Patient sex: F
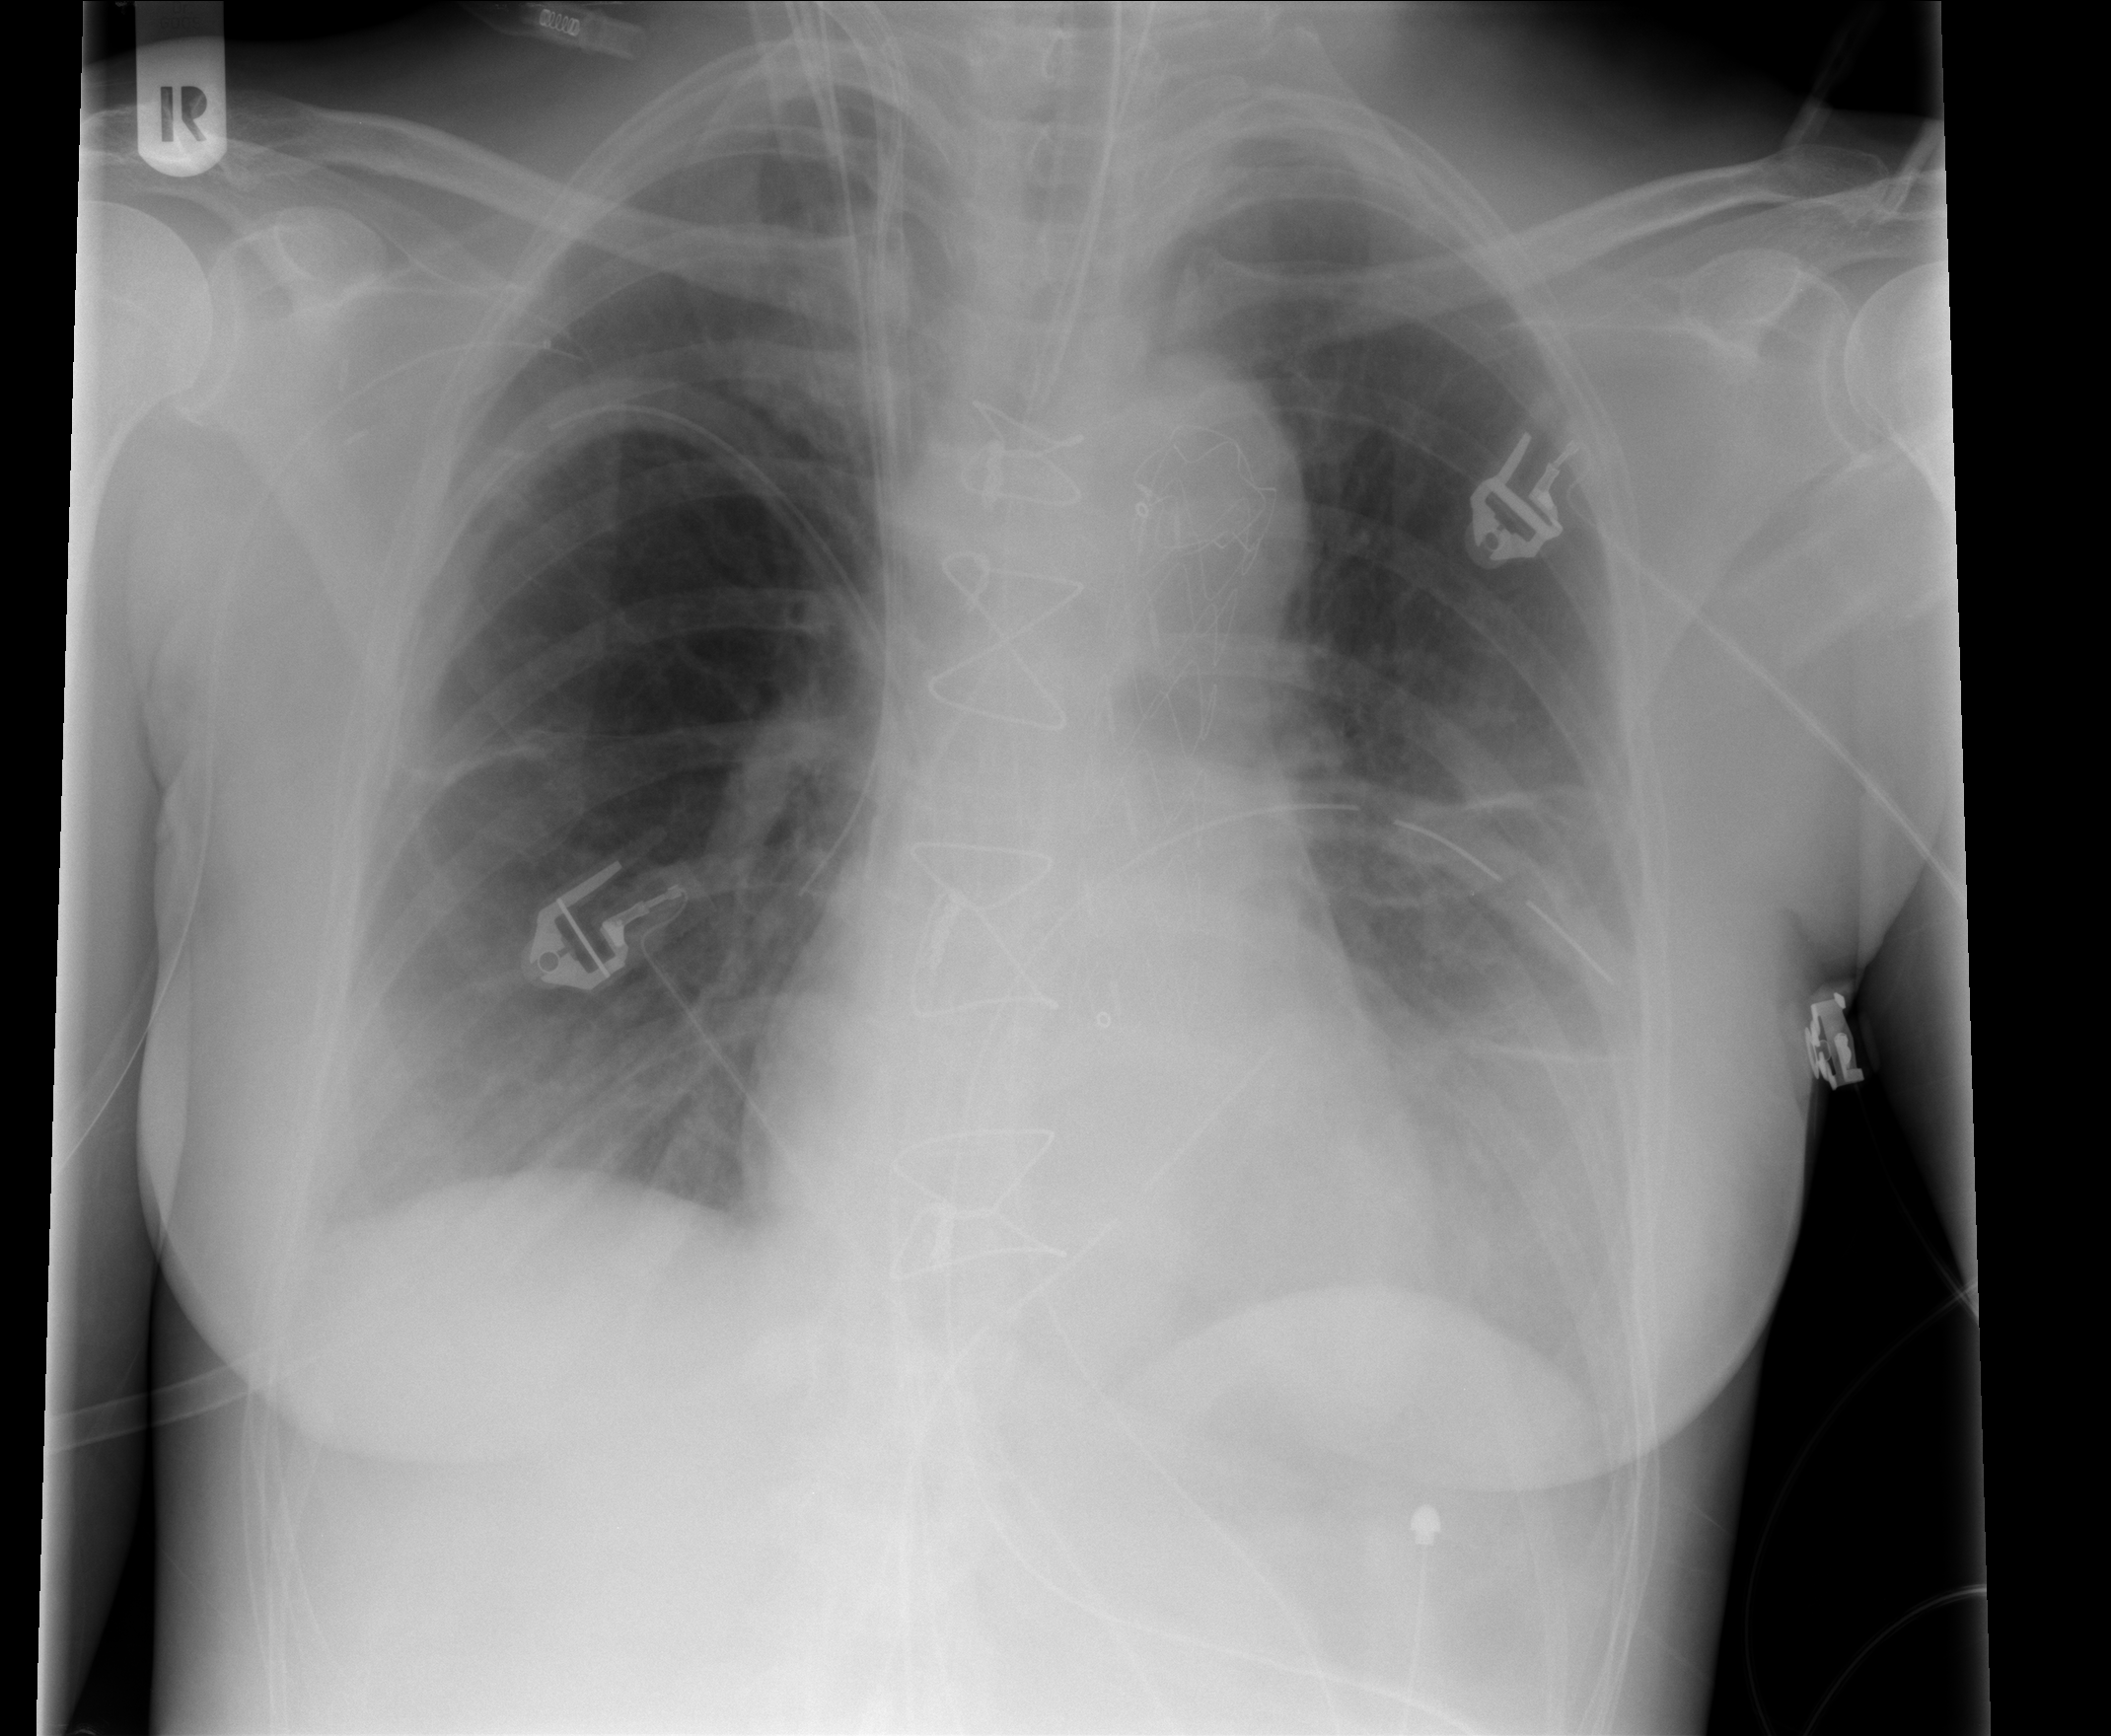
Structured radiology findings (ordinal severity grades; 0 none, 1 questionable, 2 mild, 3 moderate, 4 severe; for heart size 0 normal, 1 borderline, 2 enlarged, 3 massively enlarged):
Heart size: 0
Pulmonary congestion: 0
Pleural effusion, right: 1
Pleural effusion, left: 2
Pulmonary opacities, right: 0
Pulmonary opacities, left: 0
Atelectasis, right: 2
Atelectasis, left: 2